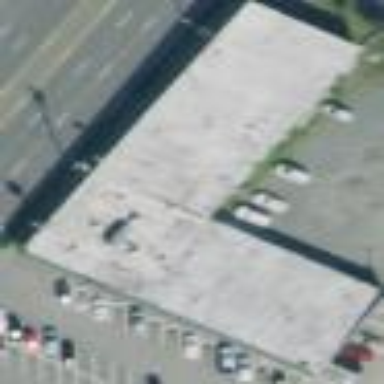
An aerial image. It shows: Retail building.